Interaction volume radius: 10 \u00c5
Interaction volume height: 15 \u00c5
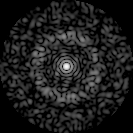
Disorder parameter: 0.8166